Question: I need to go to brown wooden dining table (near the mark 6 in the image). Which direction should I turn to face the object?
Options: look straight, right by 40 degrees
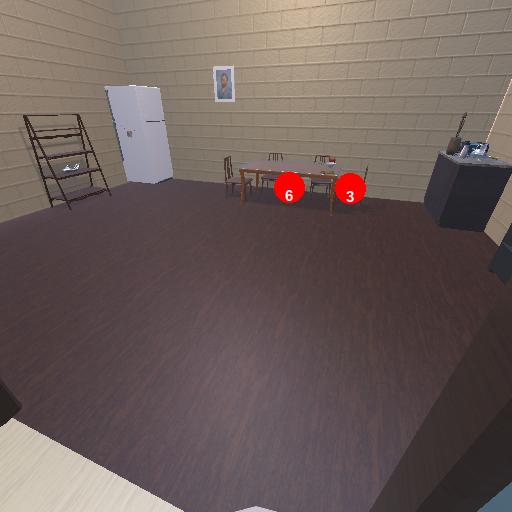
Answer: look straight